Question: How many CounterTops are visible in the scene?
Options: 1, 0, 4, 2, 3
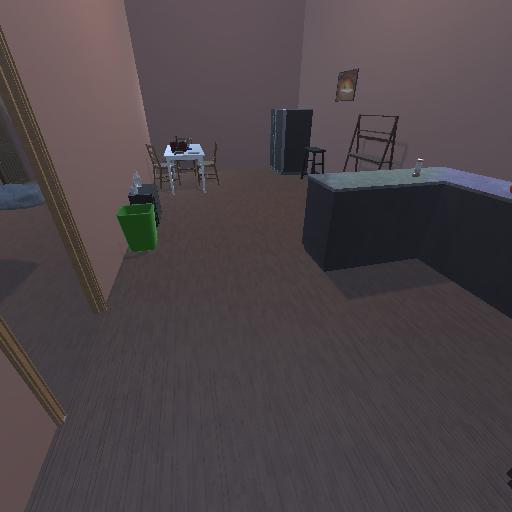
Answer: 1